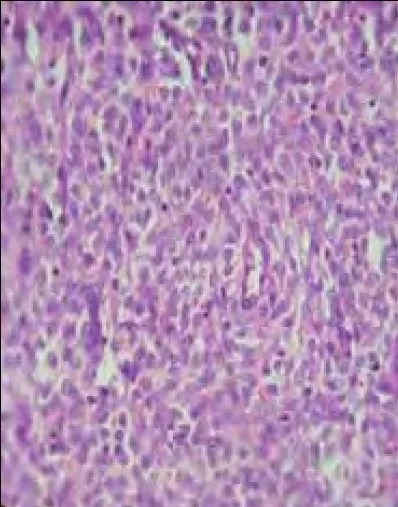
HPE (high power) showing uniform oval or spindle-shaped cells.
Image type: pathology (h&e)